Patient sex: M
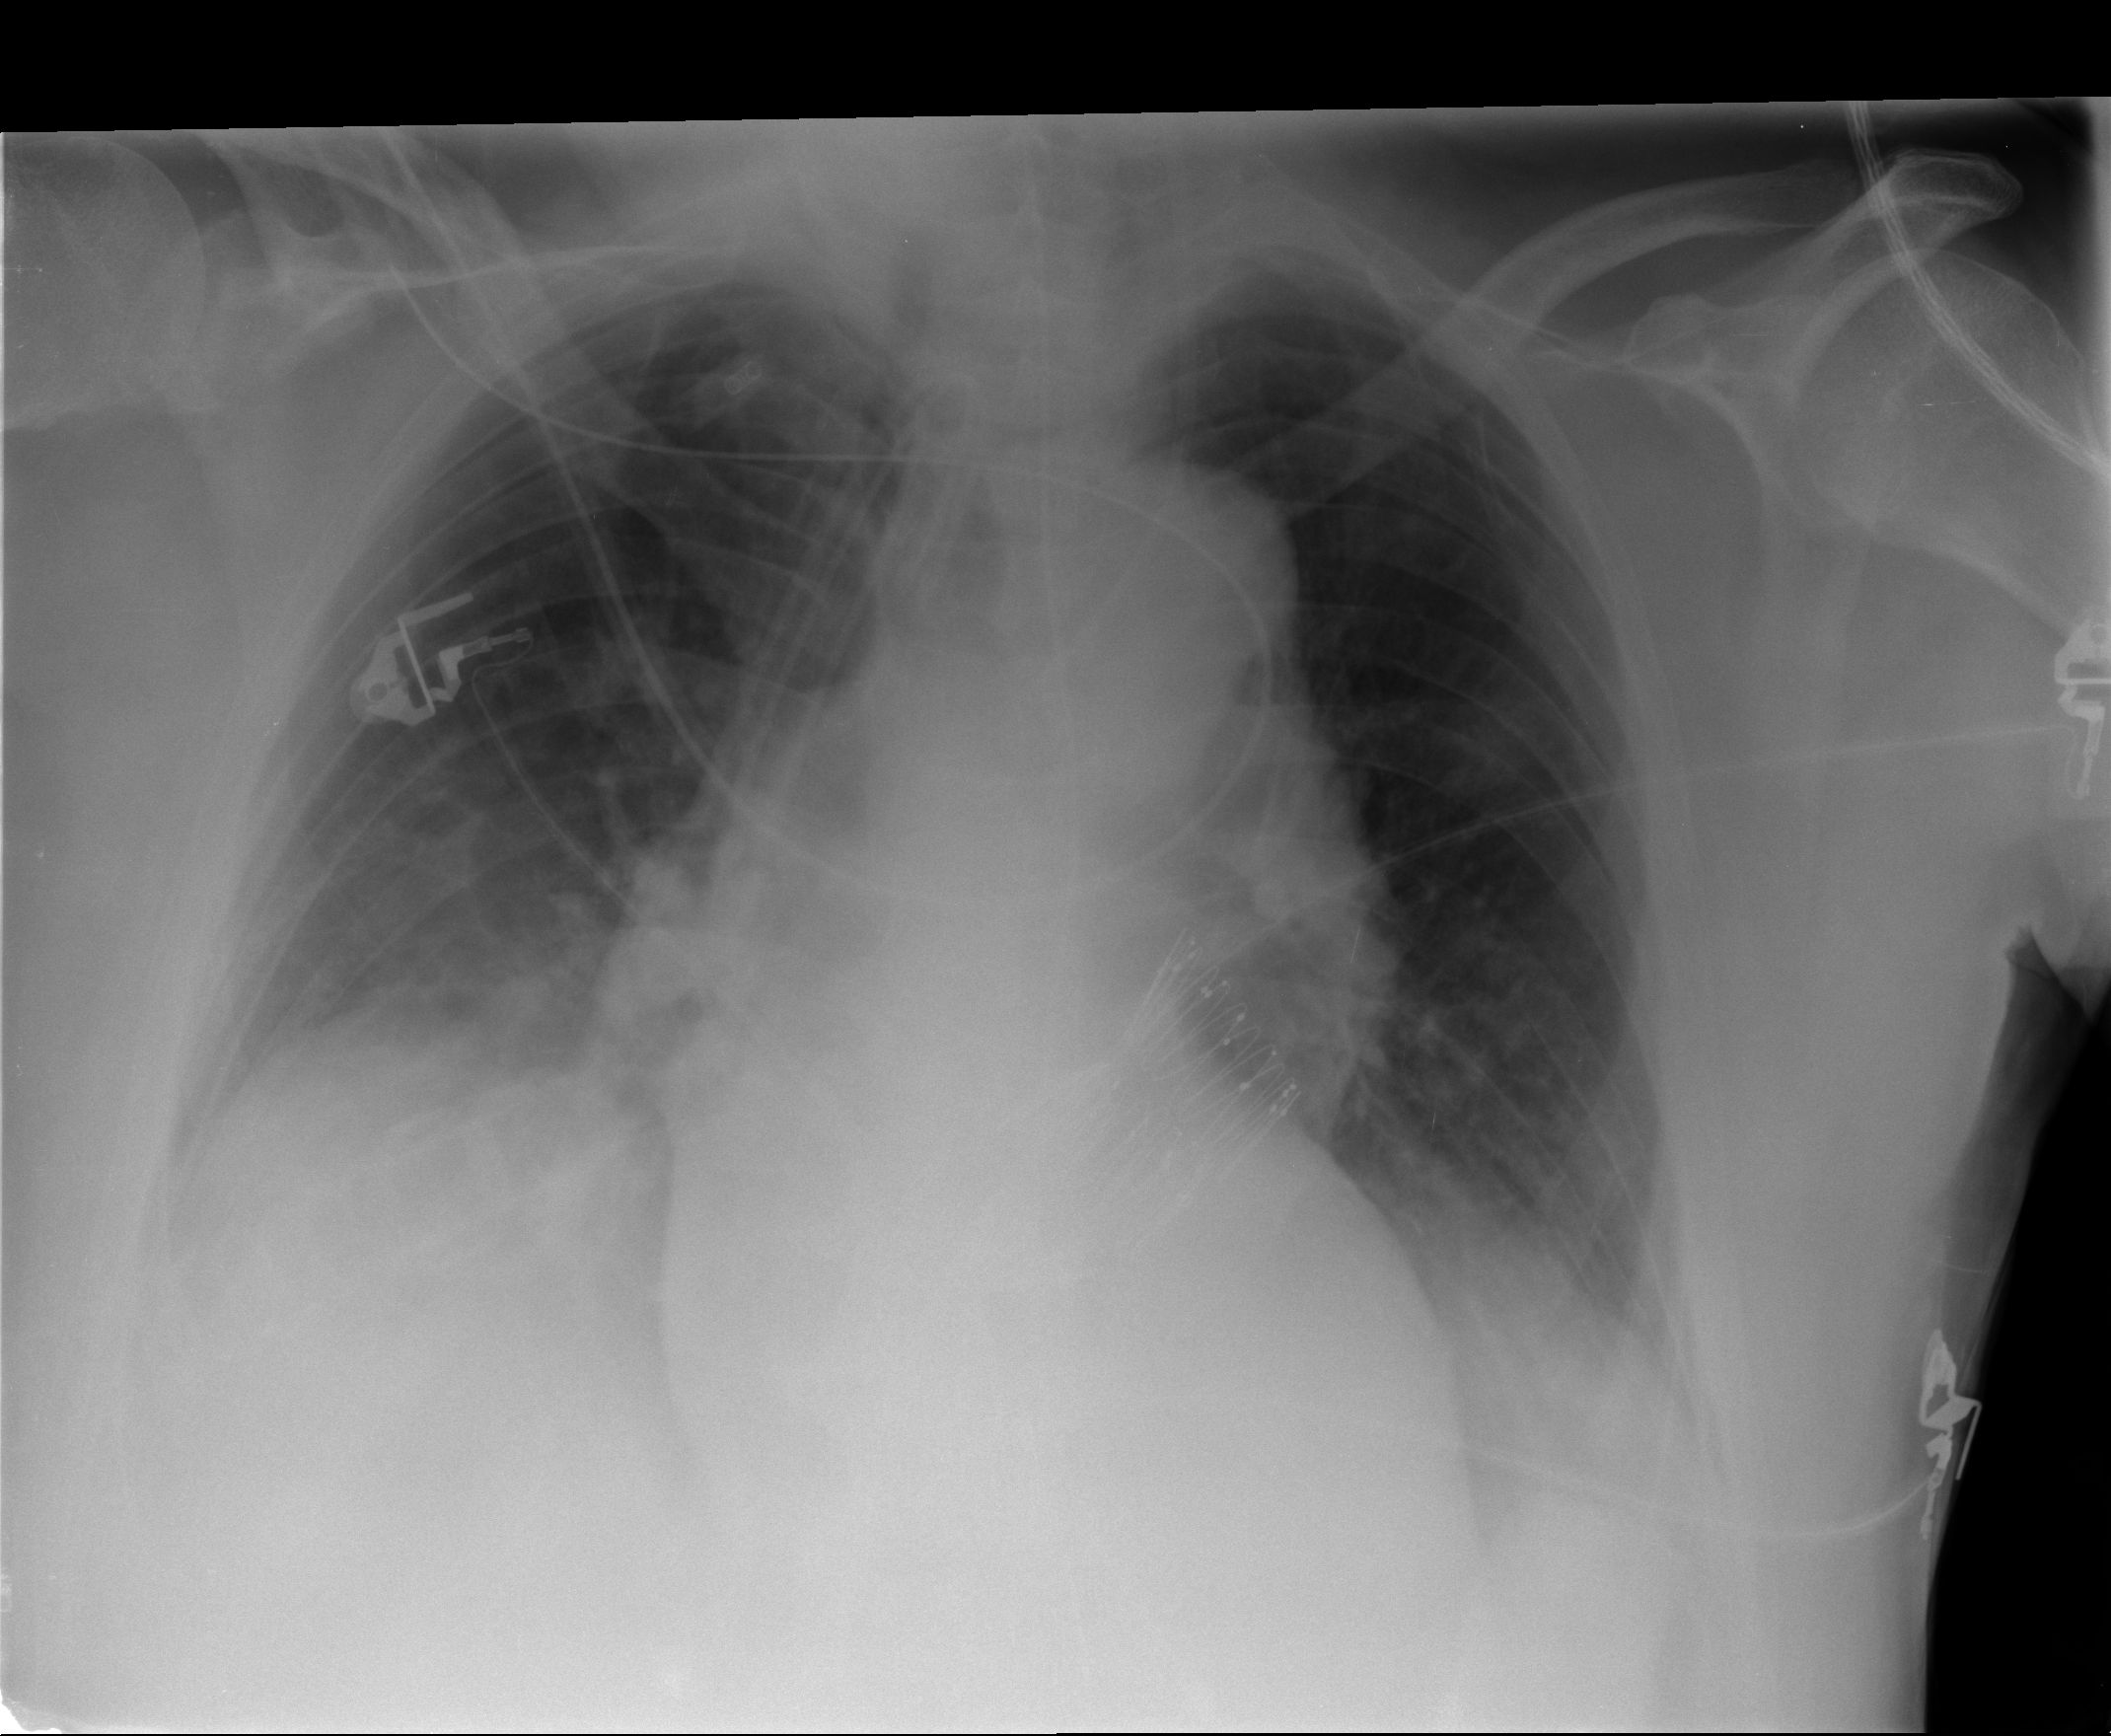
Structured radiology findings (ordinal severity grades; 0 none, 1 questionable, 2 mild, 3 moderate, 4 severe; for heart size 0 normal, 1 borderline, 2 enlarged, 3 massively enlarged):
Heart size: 2
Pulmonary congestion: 0
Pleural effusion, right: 0
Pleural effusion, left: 0
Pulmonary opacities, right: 2
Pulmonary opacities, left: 0
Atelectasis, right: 2
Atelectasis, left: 2